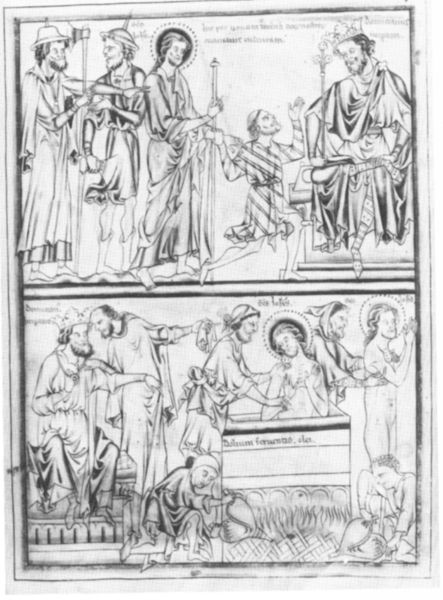
Titel: Apokalypse Bilderbuch
Institution: Oxford, Bodleian Library
Schlagwörter: feuer, himmel, mann, frauen, männer, zeichnung, erde, krone, könig, soldaten, thron, bad, knien, heiligenschein, christus, grab, jesus, axt, mittelalter, bittsteller, wächter, heiliger, heilige, auferstehung, buchmalerei